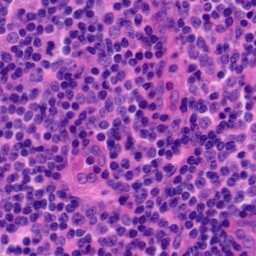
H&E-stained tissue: Tonsil